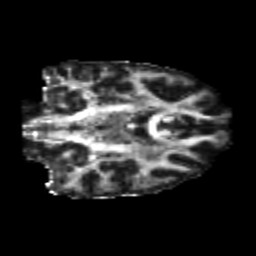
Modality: FA
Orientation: coronal
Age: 22
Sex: female
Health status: healthy
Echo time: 0.074 s